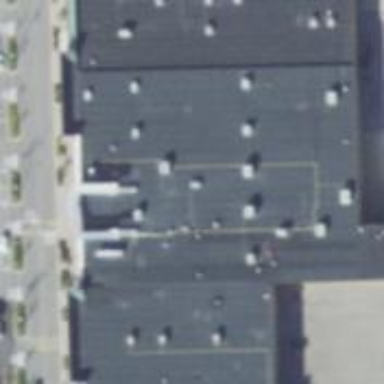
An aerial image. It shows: Retail building.